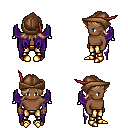
a pixel art fantasy rpg character, male body template, human, dark skin, purple wings, gold greaves, light blonde loose hair, leather cap, gold boots, four views (front, back, left, right), 2x2 character sprite sheet, small pixel art, hard edges, no anti-aliasing